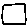
Label: square